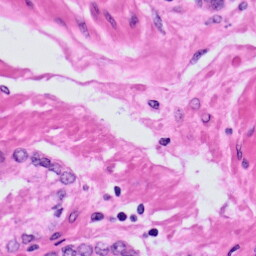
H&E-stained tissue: Prostate